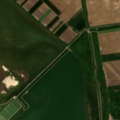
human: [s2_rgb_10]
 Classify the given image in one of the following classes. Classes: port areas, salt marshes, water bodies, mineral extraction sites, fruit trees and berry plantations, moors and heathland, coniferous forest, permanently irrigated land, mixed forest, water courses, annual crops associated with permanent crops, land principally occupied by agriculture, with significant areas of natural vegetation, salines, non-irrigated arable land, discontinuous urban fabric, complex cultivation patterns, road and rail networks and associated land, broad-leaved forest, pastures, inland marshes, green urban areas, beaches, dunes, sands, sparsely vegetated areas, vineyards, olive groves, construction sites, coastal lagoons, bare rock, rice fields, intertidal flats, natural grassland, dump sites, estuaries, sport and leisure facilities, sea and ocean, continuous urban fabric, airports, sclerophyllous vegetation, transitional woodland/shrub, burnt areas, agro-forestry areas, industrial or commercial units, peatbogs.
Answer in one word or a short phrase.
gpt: non-irrigated arable land, transitional woodland/shrub, water bodies